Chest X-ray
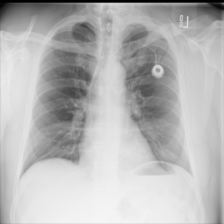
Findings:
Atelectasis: negative
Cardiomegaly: negative
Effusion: negative
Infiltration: negative
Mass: negative
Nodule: negative
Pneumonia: negative
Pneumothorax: negative
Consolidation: negative
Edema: negative
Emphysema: negative
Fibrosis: negative
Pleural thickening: negative
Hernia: negative